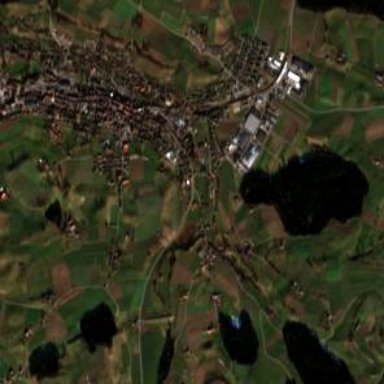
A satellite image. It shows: Small hamlet.